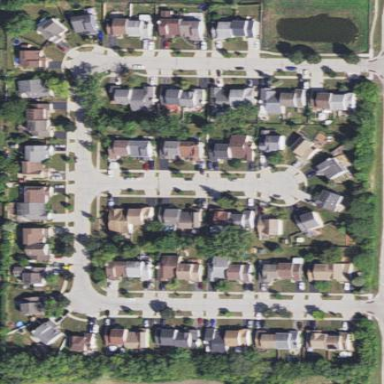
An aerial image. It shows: Residential area consisting of single-family homes in subdivision.